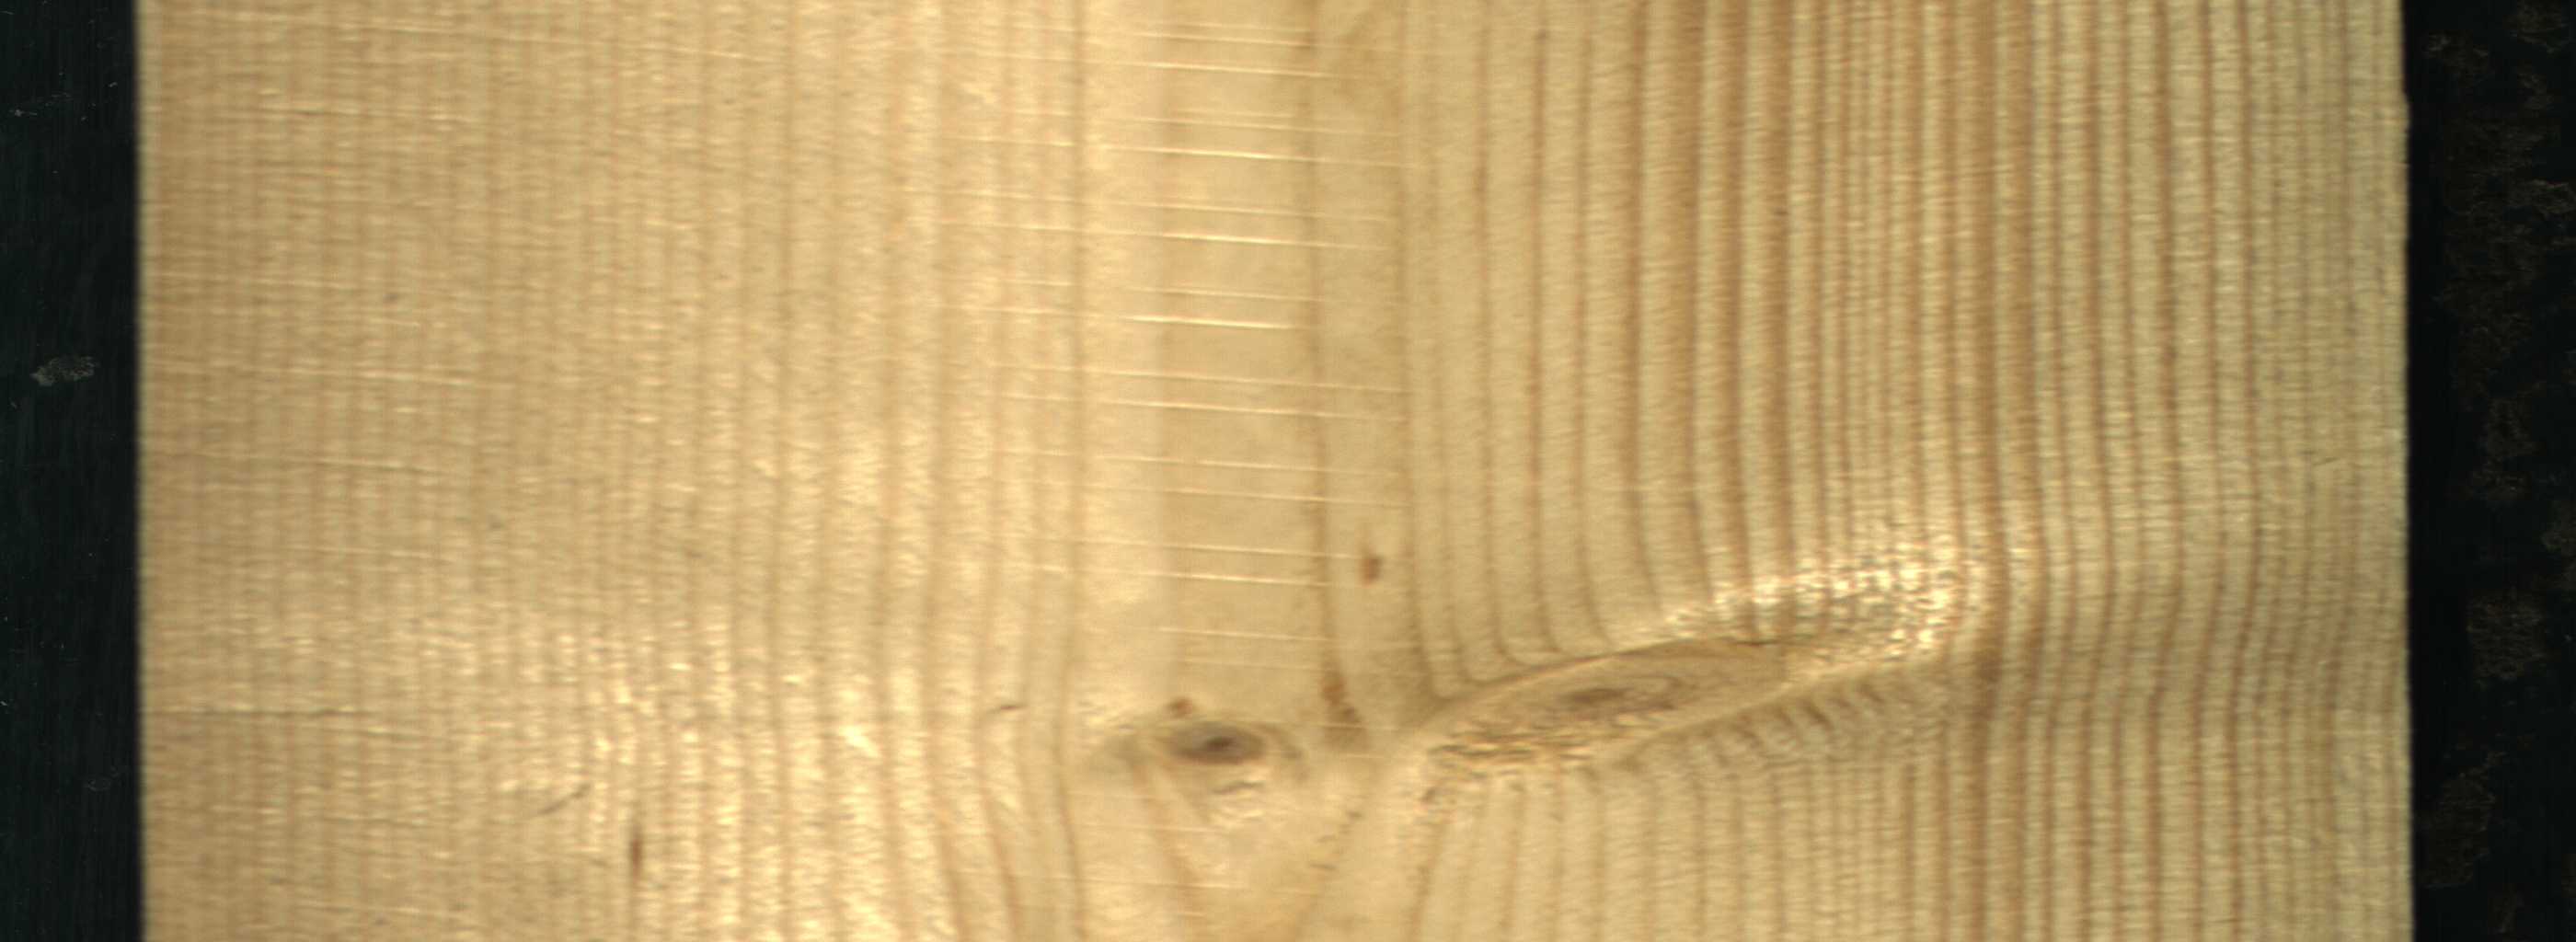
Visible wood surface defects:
Live_Knot
Live_Knot